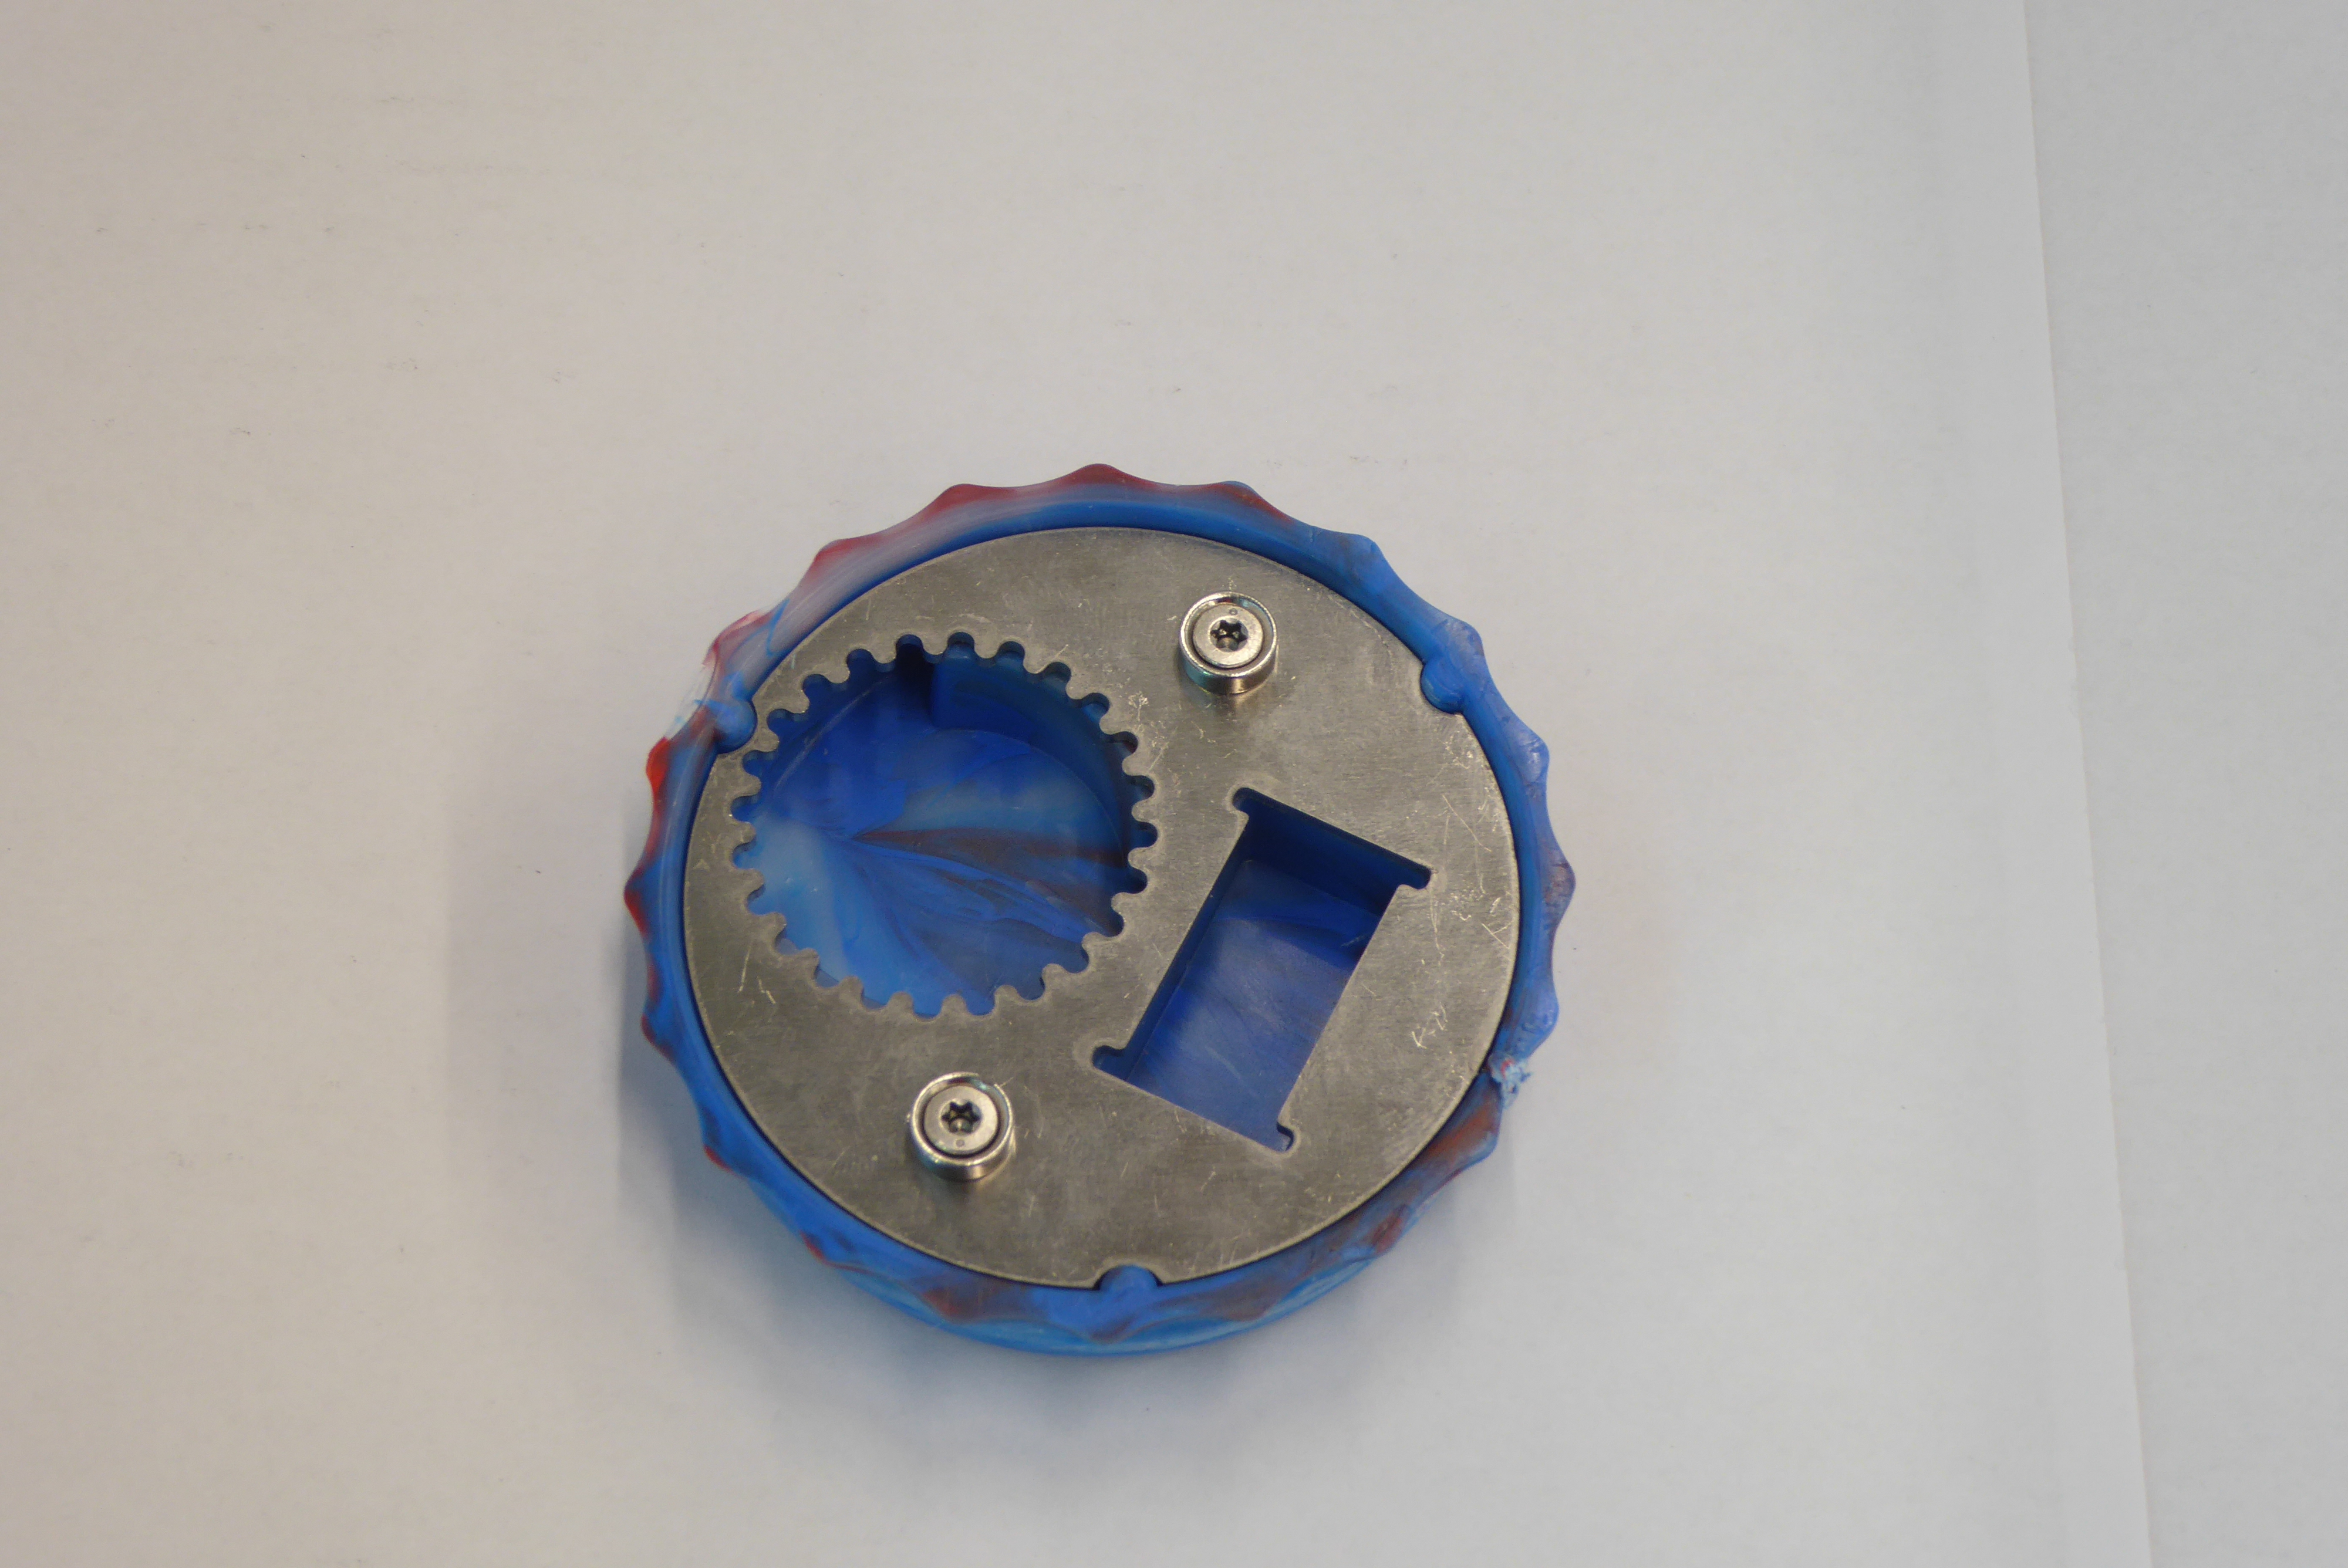
Label: Bottle Opener